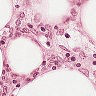
Metastatic tissue present: no